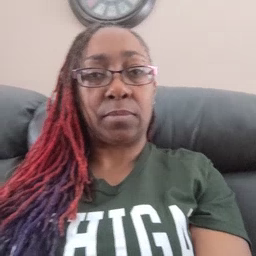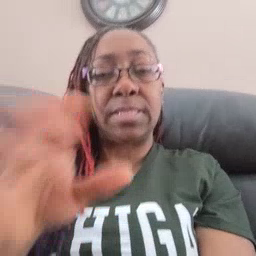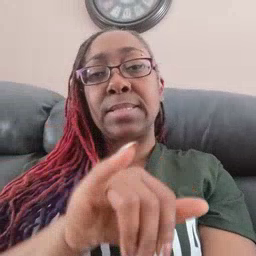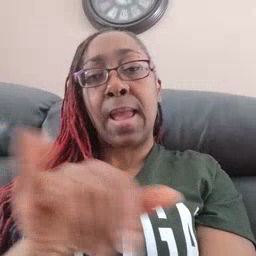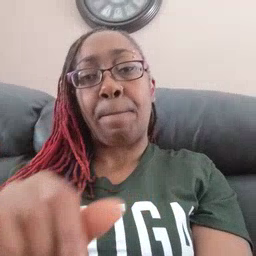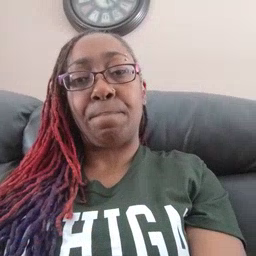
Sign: same